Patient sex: F
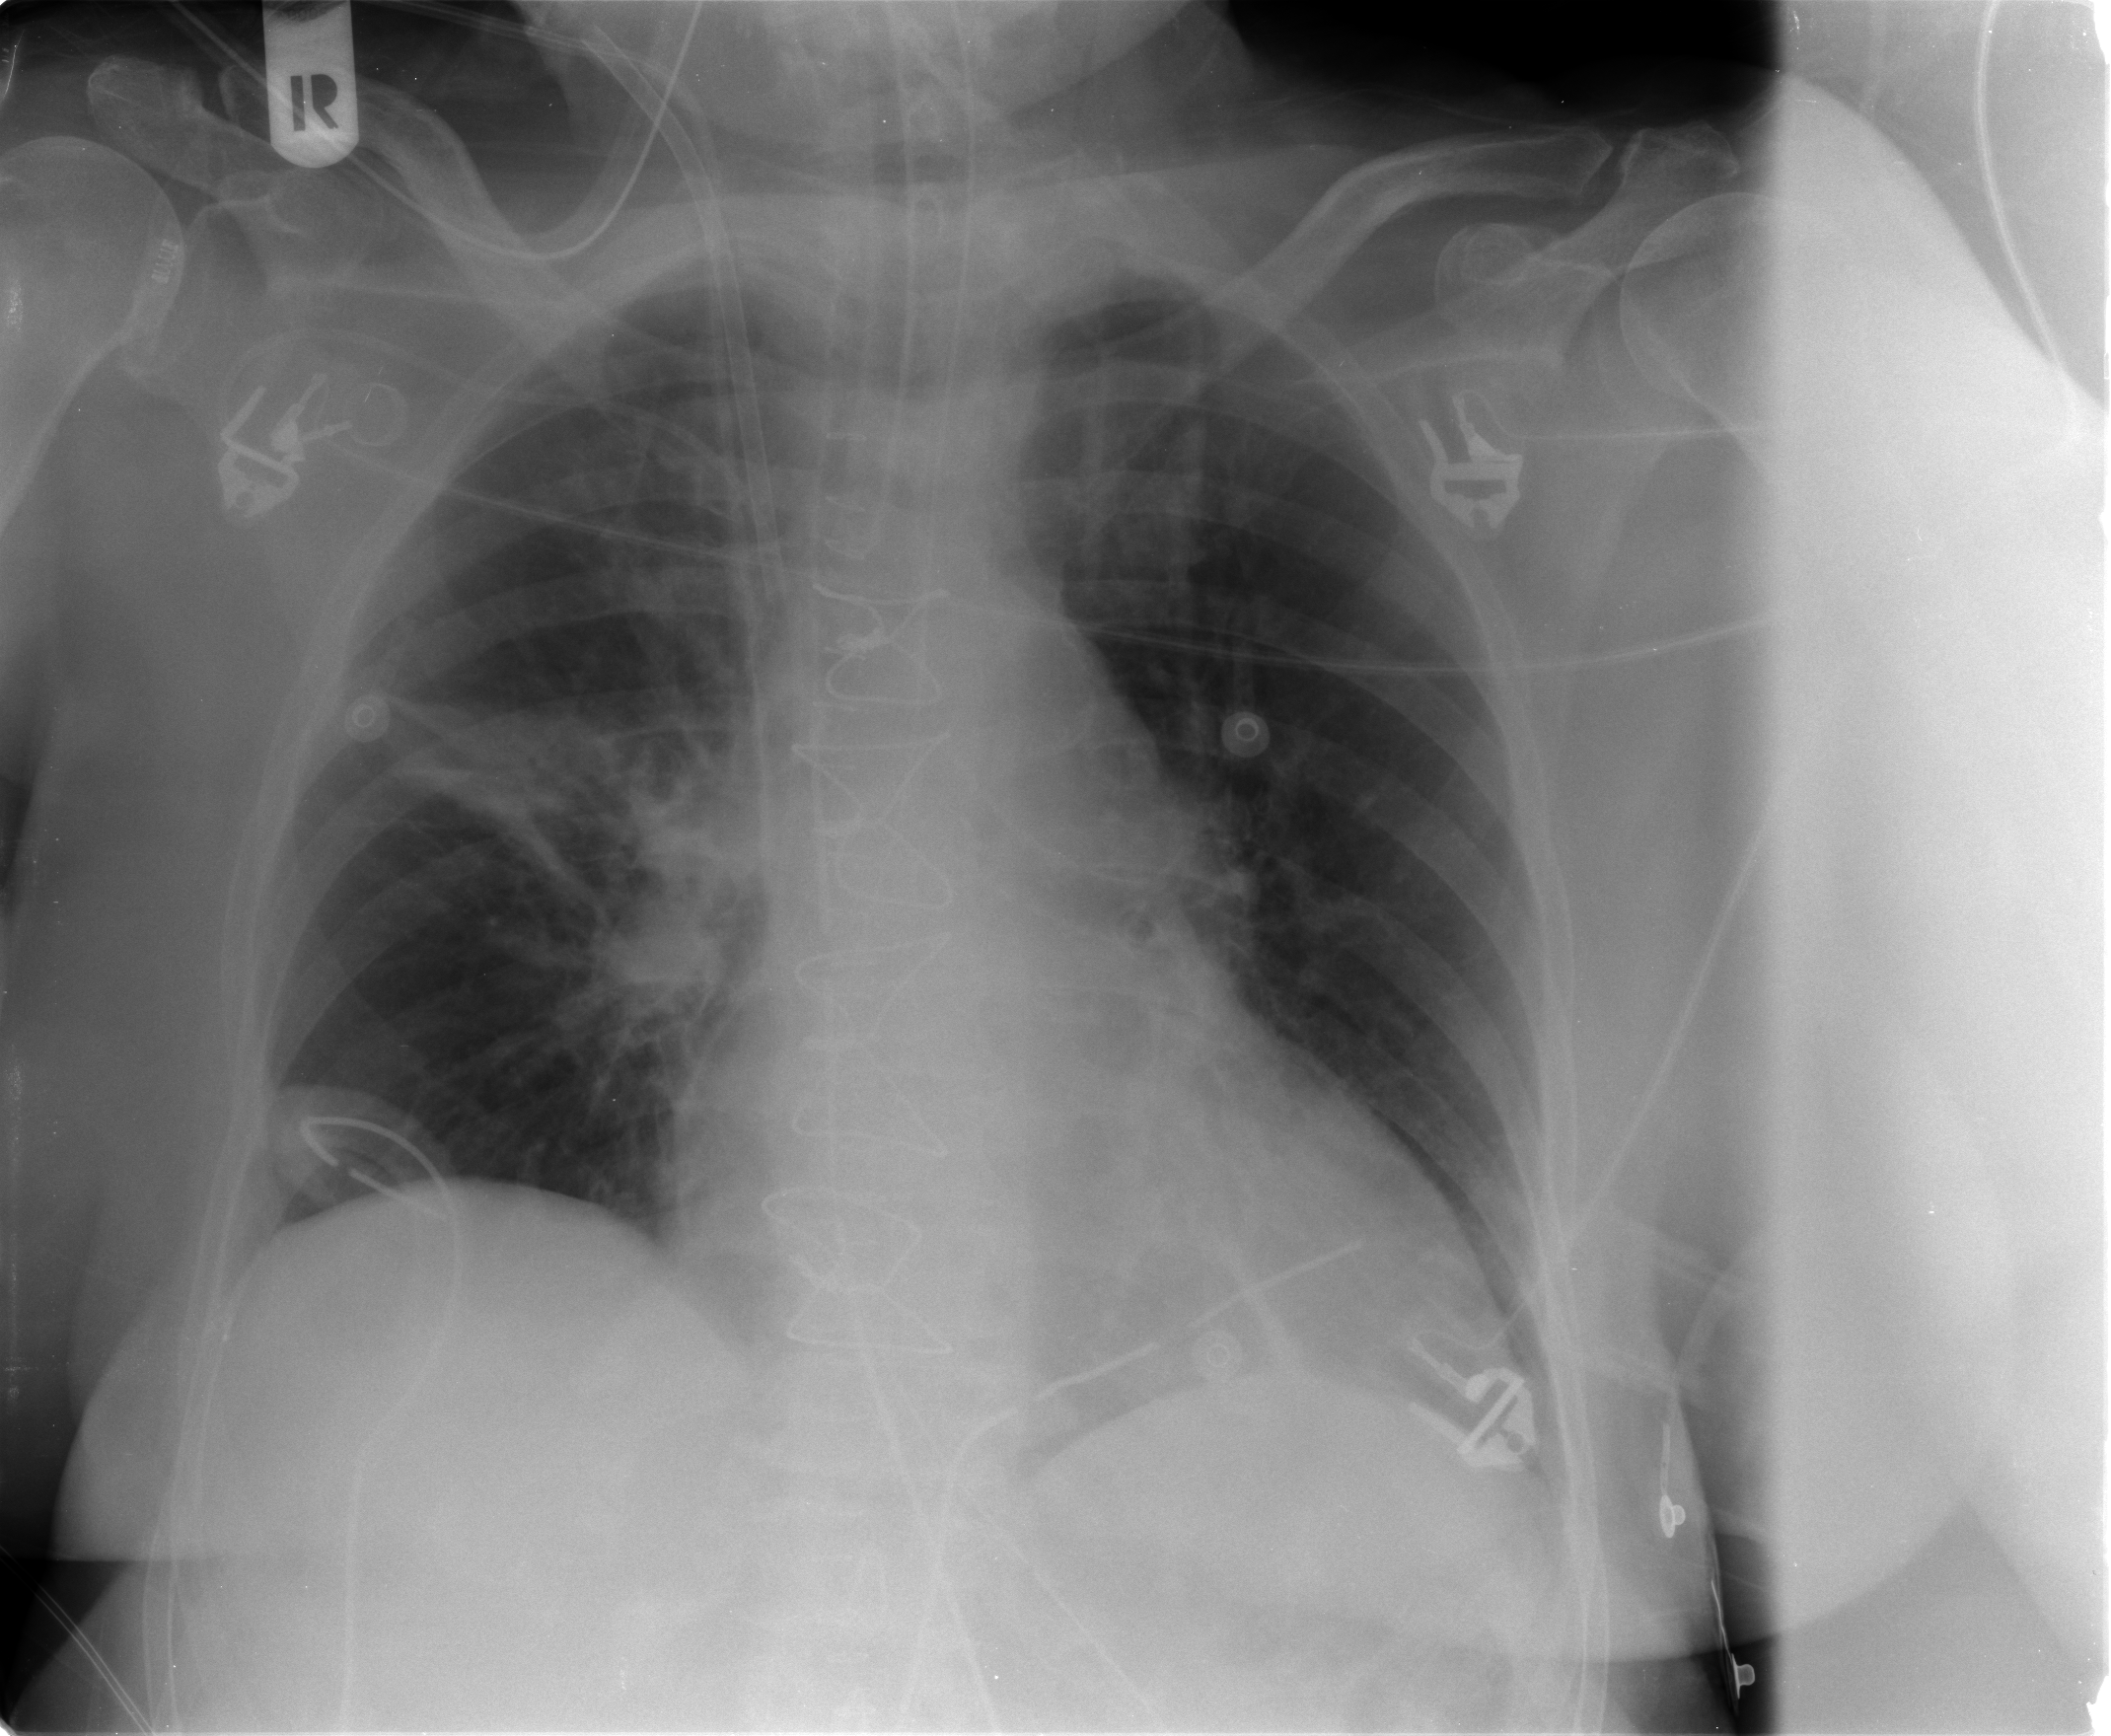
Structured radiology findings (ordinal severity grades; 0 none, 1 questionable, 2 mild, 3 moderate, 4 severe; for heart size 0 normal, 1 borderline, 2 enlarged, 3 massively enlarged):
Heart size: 0
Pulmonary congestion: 1
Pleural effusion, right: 0
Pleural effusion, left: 0
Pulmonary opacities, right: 0
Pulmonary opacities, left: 0
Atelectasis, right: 1
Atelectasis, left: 1